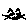
Label: cat